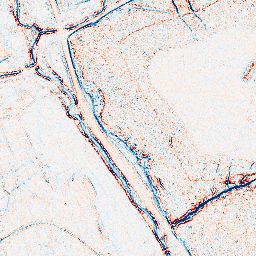
Category: edge_preserving
Decomposition family: anisotropic_diffusion
Decomposition parameters: iterations: 5
kappa: 100
gamma: 0.1
Upsampling method: regularized
Upsampling parameters: scale: 4
lambda_reg: 0.001
Upsampling scale: 4